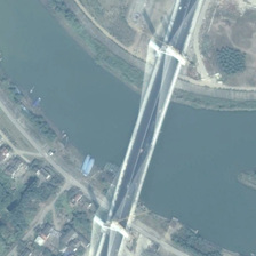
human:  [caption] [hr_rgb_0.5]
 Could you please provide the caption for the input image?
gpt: the suspension bridge is across the stretch of arc shaped river .

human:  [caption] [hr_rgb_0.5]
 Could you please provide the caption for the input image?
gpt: a huge cable stayed bridge spans the curved river .

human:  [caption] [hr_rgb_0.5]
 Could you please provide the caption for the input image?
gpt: here is a double tower stayed cable bridge aross the river with a sandbar in the middle .

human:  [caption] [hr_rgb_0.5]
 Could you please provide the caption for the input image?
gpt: the suspension bridge is across an arc river .

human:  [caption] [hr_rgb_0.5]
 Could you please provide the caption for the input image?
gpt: some buildings and green trees are in two sides of a river with a bridge over it .